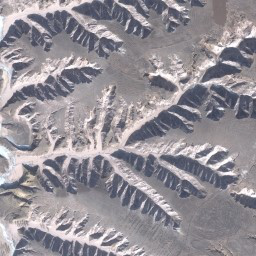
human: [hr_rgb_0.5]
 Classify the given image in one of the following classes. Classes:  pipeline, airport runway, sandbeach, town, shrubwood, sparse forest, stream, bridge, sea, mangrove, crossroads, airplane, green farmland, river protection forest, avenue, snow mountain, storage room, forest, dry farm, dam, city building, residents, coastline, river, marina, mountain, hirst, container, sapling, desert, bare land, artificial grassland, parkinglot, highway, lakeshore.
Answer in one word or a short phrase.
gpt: mountain